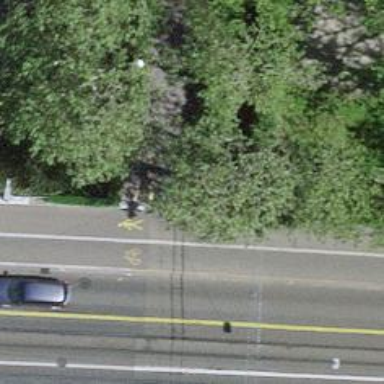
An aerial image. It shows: Viaduct bridge with asphalt cycleway and footway surface.